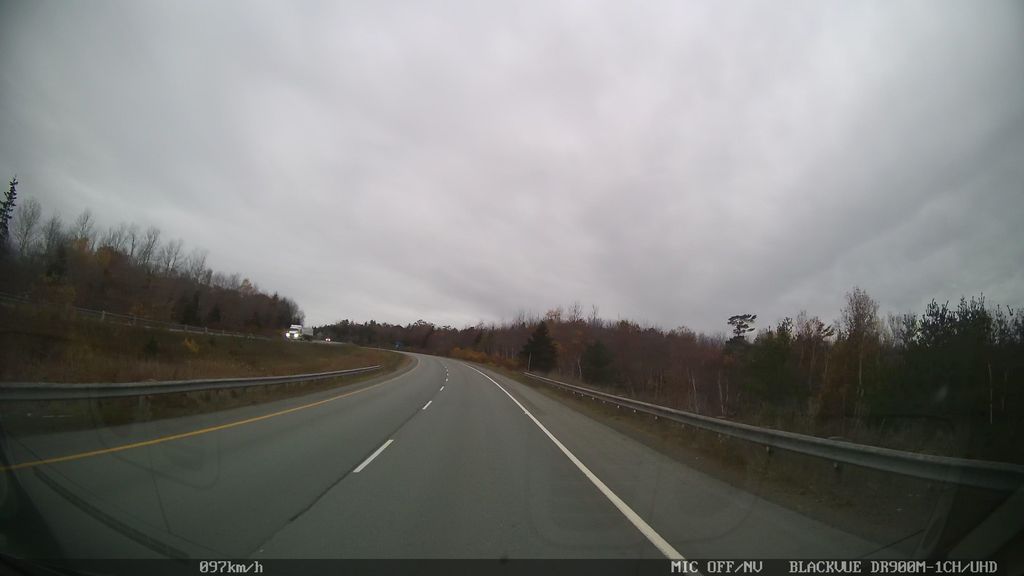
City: halifax